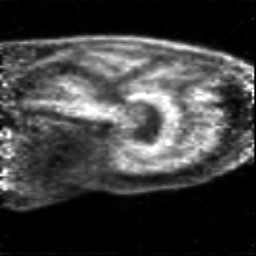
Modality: PET
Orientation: sagittal
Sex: male
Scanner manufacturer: siemens